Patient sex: F
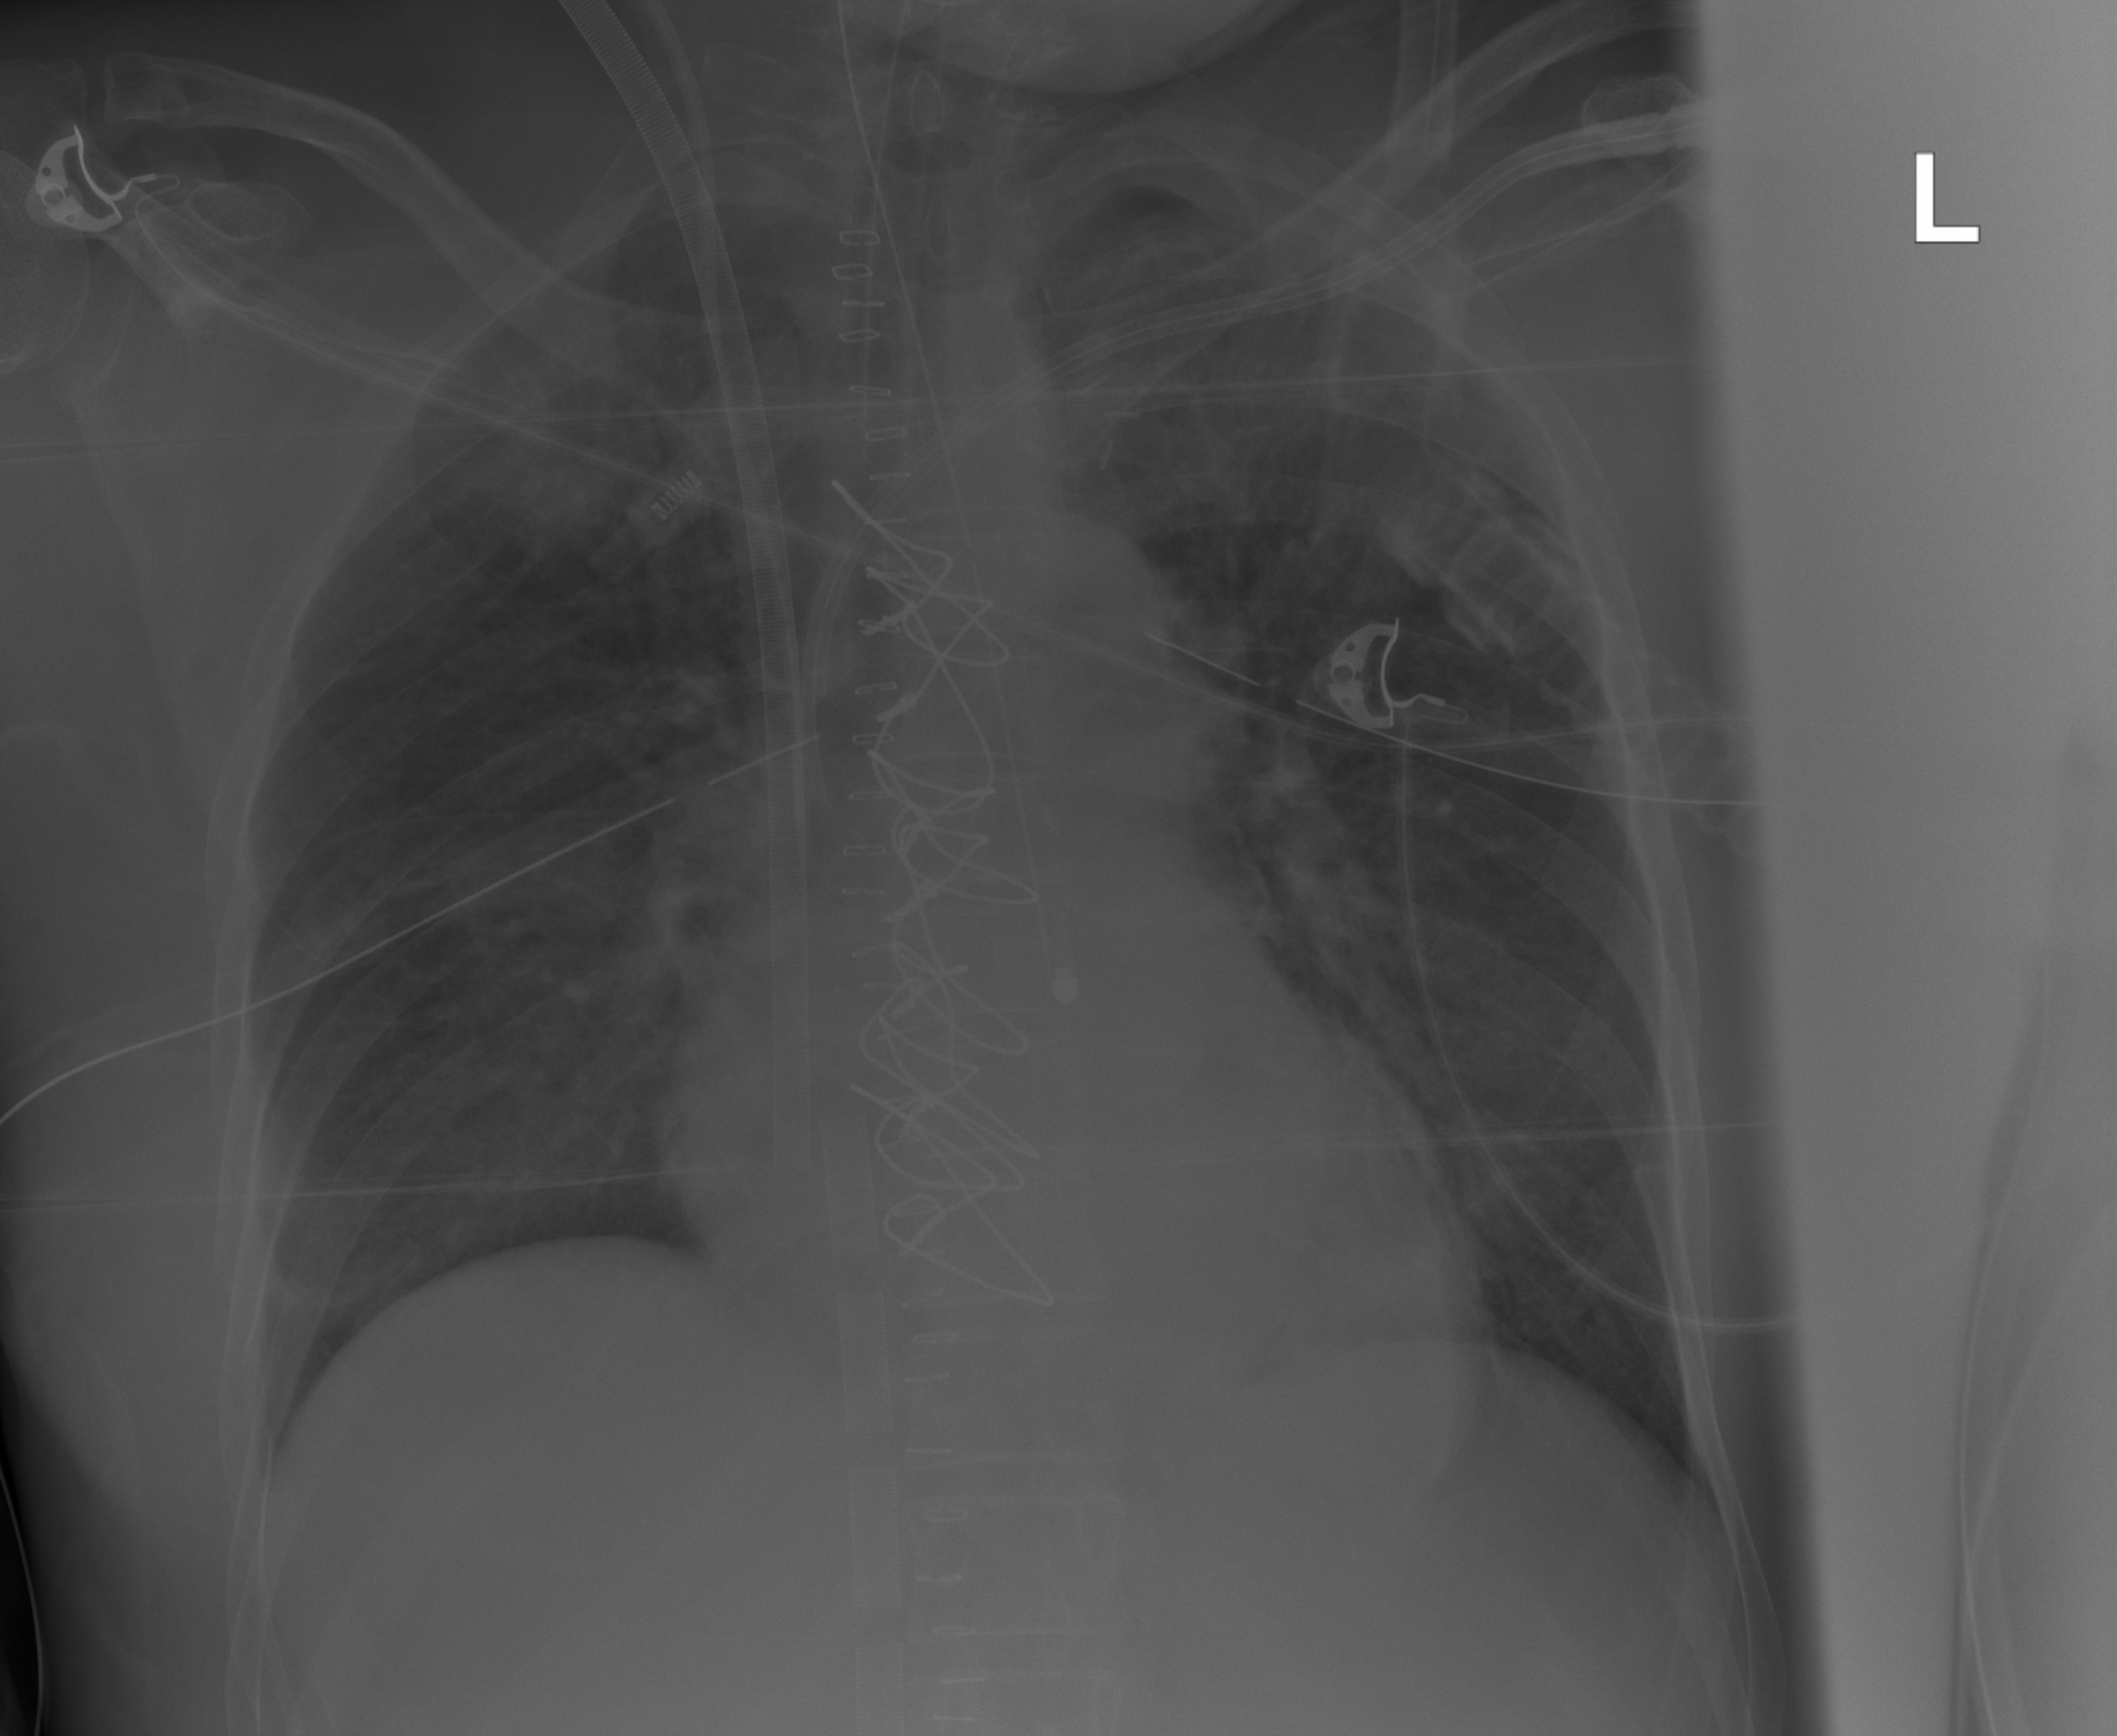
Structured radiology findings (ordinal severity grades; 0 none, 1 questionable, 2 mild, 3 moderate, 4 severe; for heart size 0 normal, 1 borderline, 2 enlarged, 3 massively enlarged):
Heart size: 0
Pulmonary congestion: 0
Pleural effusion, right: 0
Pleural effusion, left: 0
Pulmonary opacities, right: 0
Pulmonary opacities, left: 0
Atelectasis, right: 2
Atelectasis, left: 0